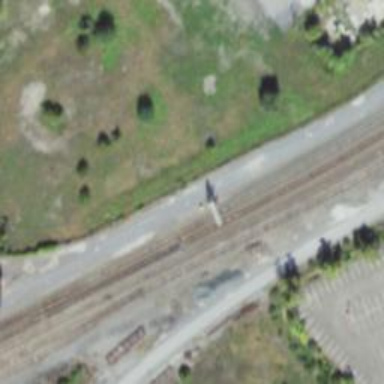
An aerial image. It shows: Railway siding for service.